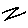
Label: zigzag